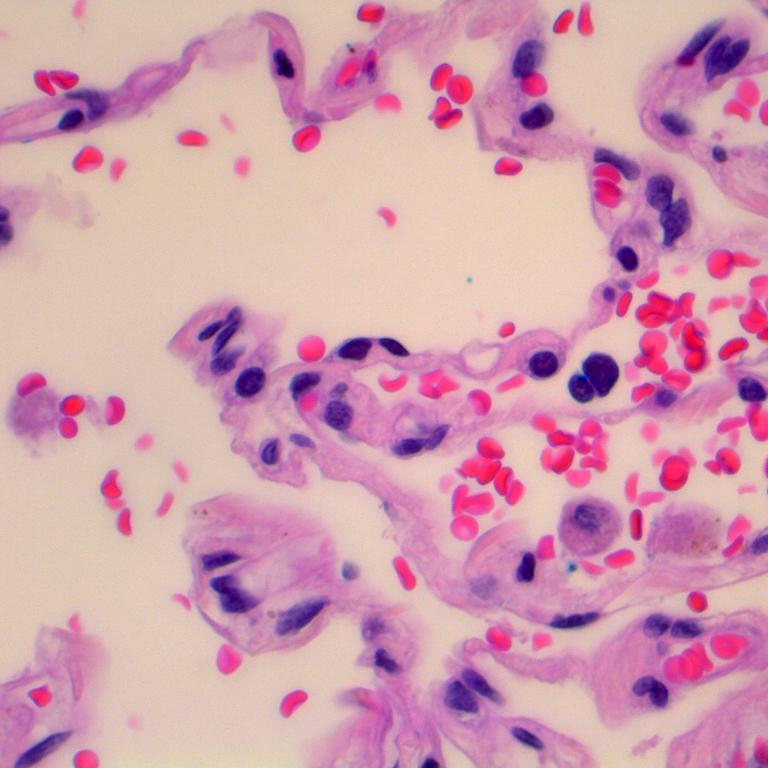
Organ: lung
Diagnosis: benign